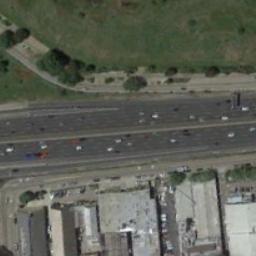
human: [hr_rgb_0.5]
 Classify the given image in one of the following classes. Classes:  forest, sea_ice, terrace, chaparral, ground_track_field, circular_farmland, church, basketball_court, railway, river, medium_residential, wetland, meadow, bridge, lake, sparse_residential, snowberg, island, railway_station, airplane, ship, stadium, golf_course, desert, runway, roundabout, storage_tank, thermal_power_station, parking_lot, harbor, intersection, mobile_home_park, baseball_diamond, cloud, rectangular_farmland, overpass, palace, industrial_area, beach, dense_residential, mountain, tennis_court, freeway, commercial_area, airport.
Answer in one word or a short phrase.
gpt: freeway